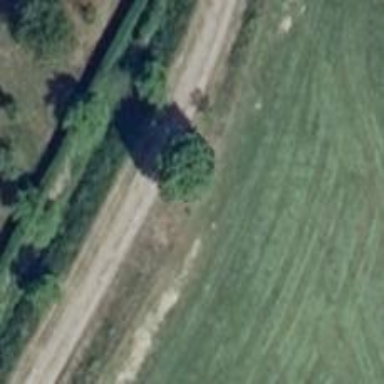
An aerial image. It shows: Deciduous tree with broadleaved leaves.